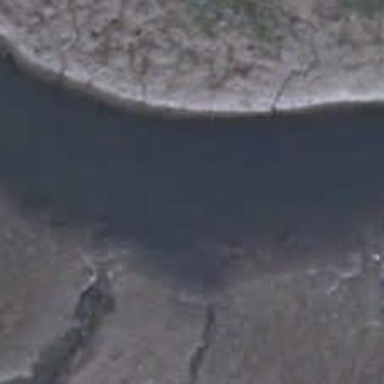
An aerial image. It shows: River with tidal flow.